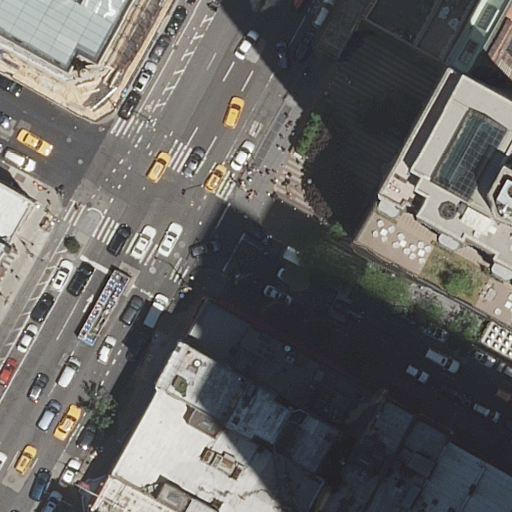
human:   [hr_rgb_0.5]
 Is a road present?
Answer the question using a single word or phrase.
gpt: yes

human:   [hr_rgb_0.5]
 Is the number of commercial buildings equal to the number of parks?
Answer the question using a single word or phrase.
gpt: no

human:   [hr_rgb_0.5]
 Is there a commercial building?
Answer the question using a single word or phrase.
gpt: yes

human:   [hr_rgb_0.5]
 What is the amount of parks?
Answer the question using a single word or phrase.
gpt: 1

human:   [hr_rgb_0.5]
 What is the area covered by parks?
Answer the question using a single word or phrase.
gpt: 694m2

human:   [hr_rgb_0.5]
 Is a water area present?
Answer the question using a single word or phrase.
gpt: no

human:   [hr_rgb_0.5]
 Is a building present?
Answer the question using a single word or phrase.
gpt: yes

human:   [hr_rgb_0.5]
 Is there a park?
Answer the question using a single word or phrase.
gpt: yes

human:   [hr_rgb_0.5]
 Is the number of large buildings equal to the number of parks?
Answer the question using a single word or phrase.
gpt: no

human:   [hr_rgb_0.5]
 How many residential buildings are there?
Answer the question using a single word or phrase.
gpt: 10

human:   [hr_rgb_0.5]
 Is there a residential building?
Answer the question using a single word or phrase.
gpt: yes

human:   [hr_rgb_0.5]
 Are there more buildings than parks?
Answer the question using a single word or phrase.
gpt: yes

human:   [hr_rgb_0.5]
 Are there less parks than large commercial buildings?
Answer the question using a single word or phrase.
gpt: no

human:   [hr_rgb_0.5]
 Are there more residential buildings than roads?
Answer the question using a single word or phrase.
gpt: yes

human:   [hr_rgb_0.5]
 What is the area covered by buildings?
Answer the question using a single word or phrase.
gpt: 3765m2

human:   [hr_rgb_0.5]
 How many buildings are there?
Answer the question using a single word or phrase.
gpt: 12

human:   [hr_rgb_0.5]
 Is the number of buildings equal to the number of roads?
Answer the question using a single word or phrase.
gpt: no

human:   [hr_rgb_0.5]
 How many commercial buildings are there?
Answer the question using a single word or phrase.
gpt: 2

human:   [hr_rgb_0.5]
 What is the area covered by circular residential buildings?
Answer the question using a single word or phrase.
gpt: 0m2

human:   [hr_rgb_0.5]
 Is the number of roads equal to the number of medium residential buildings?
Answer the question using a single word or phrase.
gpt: no

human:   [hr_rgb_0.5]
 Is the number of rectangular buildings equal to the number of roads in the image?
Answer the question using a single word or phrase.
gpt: no

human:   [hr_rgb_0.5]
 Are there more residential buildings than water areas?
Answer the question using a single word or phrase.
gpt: yes

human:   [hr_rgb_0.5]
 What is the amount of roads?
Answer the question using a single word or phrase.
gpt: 4

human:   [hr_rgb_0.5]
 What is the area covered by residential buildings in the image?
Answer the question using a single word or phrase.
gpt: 3161m2

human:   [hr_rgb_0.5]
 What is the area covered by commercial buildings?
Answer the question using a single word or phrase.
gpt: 604m2

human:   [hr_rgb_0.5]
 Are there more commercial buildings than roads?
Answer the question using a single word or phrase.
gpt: no

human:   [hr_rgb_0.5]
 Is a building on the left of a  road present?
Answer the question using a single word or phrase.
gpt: yes

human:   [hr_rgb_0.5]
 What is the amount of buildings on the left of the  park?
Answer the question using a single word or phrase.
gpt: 6

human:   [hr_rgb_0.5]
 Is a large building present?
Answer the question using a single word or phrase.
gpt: yes

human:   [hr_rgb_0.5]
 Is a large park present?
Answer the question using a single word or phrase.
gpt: yes

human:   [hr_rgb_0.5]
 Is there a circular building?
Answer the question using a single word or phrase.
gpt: no

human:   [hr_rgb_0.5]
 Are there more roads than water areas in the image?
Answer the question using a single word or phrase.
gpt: yes

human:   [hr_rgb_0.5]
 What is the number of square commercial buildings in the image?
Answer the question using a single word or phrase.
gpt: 0

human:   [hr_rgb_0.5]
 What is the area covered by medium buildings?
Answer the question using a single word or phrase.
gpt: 1884m2

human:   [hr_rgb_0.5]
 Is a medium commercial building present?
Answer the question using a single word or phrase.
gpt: yes

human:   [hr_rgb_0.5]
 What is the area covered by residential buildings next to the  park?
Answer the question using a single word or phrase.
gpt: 3161m2

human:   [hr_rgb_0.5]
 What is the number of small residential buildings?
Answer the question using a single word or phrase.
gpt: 3

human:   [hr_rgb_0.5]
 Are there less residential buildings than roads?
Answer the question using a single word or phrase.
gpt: no

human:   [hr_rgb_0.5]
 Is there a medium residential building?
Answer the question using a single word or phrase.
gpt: yes

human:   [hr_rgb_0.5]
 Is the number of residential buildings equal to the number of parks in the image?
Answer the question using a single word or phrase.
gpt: no

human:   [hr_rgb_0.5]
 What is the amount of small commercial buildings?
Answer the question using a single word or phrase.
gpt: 0

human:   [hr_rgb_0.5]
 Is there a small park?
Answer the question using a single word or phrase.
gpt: no

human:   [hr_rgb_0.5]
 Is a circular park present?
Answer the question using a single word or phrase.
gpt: no

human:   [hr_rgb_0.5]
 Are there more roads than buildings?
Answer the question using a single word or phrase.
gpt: no

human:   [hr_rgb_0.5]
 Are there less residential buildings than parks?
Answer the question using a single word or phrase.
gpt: no

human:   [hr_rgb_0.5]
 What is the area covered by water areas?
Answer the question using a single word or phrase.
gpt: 0m2

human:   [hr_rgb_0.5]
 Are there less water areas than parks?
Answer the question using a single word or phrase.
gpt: yes

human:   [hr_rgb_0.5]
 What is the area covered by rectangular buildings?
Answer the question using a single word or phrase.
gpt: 914m2

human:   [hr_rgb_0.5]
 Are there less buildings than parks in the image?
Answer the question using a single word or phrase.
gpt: no

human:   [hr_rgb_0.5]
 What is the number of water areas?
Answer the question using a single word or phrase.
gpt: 0

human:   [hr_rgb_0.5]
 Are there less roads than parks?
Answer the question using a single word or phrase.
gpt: no

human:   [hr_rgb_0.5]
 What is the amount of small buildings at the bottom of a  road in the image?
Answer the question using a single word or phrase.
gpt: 3

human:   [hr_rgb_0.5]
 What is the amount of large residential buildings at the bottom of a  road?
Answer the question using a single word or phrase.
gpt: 1

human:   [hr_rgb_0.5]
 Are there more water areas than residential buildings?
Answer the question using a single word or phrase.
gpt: no

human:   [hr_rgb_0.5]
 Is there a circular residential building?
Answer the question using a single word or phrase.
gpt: no

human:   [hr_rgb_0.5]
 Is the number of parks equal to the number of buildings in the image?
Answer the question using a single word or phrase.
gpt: no

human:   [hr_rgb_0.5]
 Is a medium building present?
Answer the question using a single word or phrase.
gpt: yes

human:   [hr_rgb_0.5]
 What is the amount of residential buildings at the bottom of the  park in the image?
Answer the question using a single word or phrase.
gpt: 9

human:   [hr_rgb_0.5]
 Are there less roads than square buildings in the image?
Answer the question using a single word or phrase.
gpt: no

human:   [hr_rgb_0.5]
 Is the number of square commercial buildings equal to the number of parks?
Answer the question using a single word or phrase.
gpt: no

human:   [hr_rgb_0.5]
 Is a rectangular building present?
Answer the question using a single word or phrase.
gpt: yes

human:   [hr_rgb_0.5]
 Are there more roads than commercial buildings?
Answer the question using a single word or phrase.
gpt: yes

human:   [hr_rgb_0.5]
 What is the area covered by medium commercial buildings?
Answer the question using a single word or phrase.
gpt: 604m2

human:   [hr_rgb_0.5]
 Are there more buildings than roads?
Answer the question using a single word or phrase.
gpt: yes